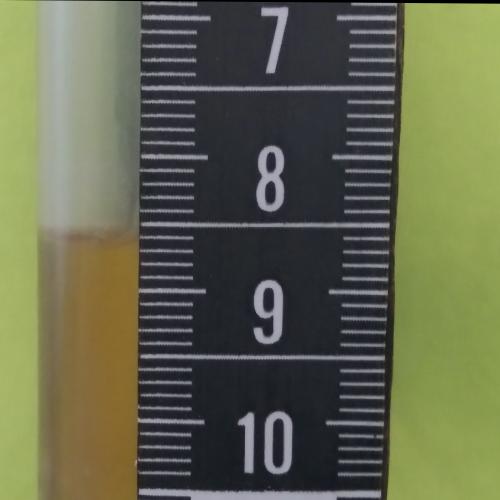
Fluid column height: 8.6 cm